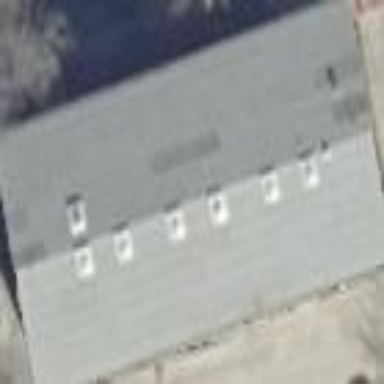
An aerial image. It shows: Office building with gabled roof.